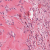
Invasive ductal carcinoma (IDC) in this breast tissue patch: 0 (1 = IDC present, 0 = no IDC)